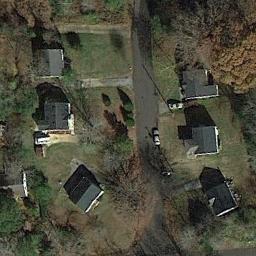
Label: residential